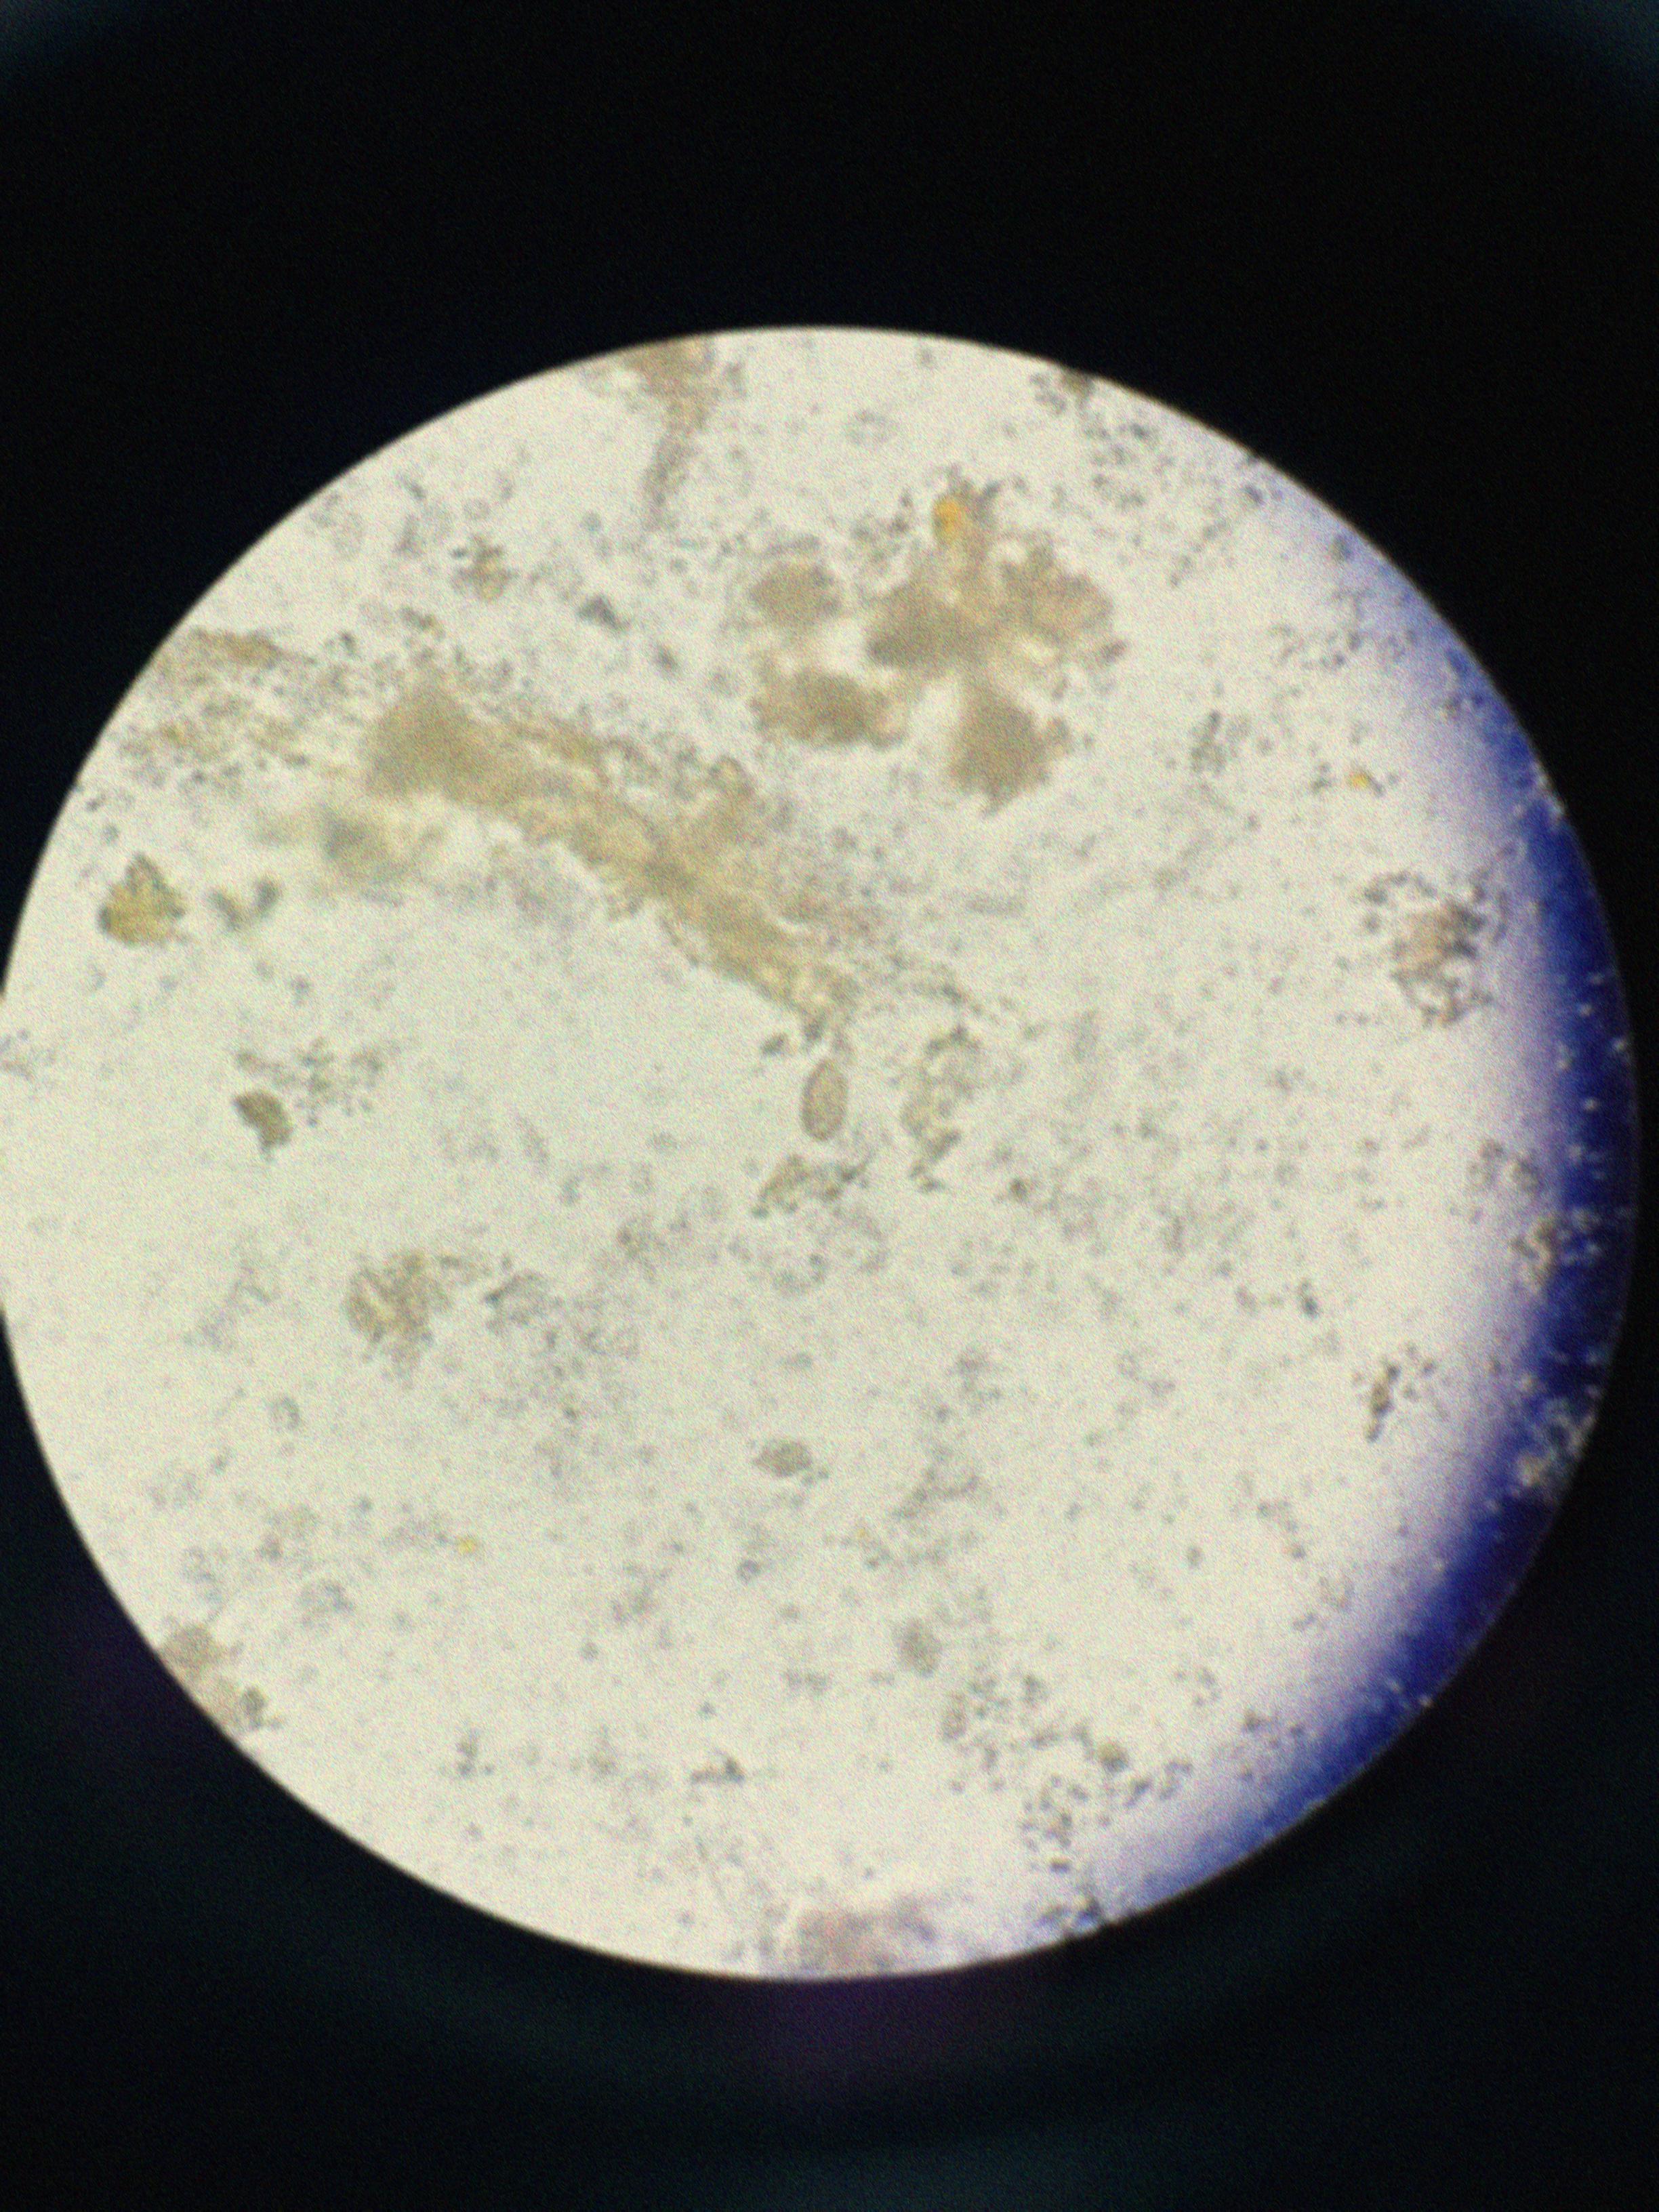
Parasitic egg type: Opisthorchis viverrine